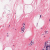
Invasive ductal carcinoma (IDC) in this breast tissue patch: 0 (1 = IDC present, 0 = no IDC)